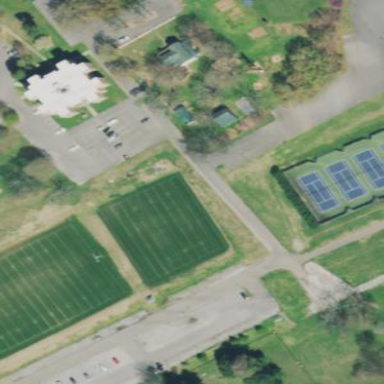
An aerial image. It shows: Athletics pitch used for leisure sports activities.